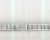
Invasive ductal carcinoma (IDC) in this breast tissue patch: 0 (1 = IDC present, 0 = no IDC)